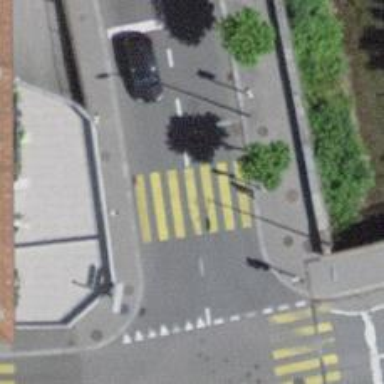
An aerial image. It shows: Crossing with traffic signals.